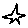
Label: star